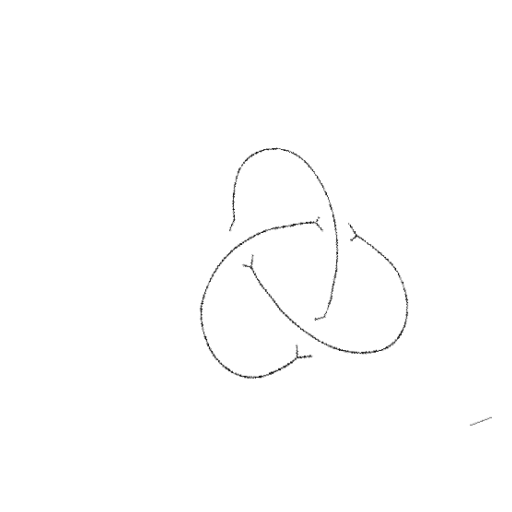
Crossing number: 3